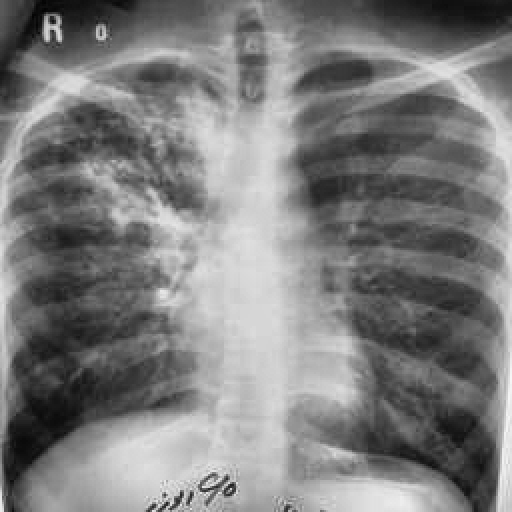
Finding: TUBERCULOSIS